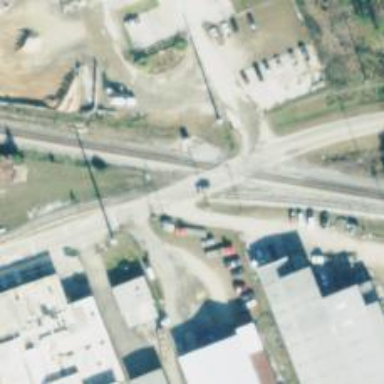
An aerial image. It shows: Level crossing with lights on the railway.